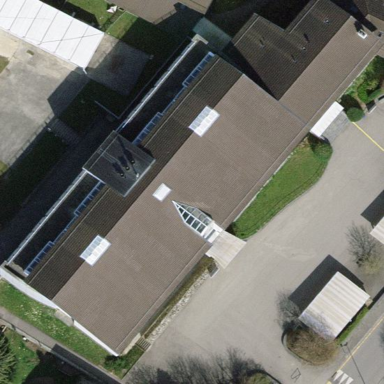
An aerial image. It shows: School building.